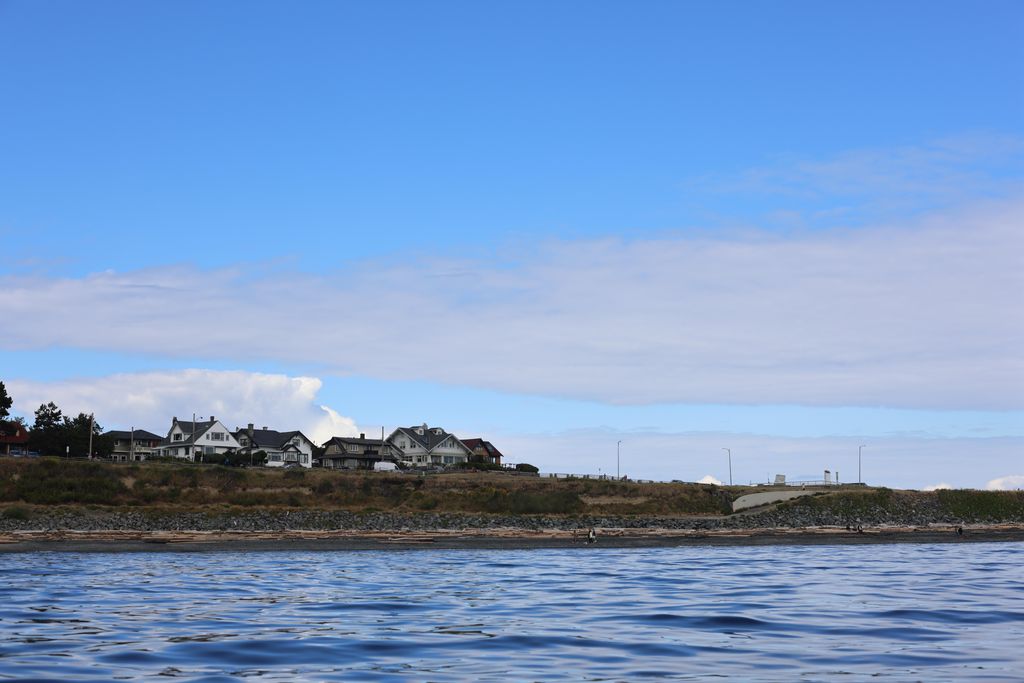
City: victoria